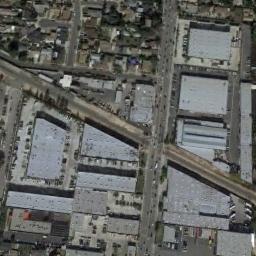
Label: industrial_area